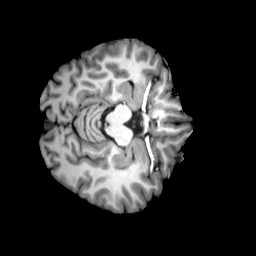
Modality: T1w
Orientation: axial
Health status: ill
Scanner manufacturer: siemens
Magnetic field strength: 3 T
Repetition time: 2 s
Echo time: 0.00303 s